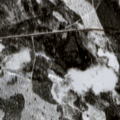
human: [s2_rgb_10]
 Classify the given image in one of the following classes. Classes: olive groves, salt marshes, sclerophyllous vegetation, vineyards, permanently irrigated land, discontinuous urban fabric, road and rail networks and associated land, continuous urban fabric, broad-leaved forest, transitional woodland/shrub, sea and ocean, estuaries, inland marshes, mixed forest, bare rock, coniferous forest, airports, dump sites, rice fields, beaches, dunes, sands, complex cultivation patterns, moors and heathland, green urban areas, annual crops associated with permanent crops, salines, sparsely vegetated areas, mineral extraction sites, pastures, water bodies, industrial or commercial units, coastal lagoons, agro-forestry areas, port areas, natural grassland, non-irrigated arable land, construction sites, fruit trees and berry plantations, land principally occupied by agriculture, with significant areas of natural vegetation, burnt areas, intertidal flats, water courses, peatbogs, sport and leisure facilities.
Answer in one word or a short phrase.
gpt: coniferous forest, mixed forest, transitional woodland/shrub